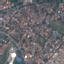
Land use / land cover: Residential